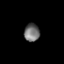
Tissue: prostate
Cell type: Epithelial cells
Senescence score: 0.2913
Nuclear area (px): 265
Mean DAPI intensity: 113.604